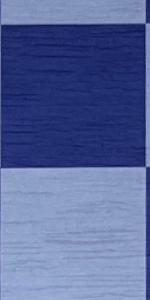
Label: Empty